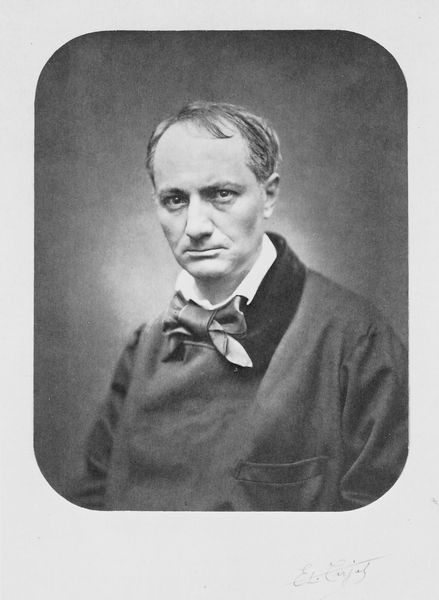
Titel: Charles Baudelaire
Künstler: Etienne Carjat
Institution: Washington, D.C., Sammlung Harry H. Lunn, Jr.
Schlagwörter: mann, weiß, frisur, grau, haar, hell, licht, mund, nase, ohr, schwarz, stirn, blick, tuch, mode, schleife, anzug, hemd, jacke, augen, falten, knoten, kragen, mensch, rahmen, bildnis, portrait, porträt, haare, mantel, kinn, lippen, ohren, düster, man, krawatte, ernst, streng, brauen, halstuch, fliege, foto, fotografie, unterschrift, schwarz-weiß, künstler, tasche, strähne, halbglatze, photo, besorgt, rasiert, pullover, geist, jackentasche, brusttasche, hair, collar, knollennase, old, black and white, wenig haare, krawatter, tascher, blbick, painter, stare, grim, bow tie, round edges, staring, pocket, nasolabial folds